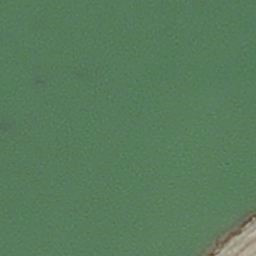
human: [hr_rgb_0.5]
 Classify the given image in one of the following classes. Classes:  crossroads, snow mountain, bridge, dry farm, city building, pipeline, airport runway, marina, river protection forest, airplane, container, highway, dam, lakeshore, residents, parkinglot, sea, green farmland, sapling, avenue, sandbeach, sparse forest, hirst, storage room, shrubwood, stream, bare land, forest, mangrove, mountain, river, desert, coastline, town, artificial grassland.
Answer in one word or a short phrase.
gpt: sea